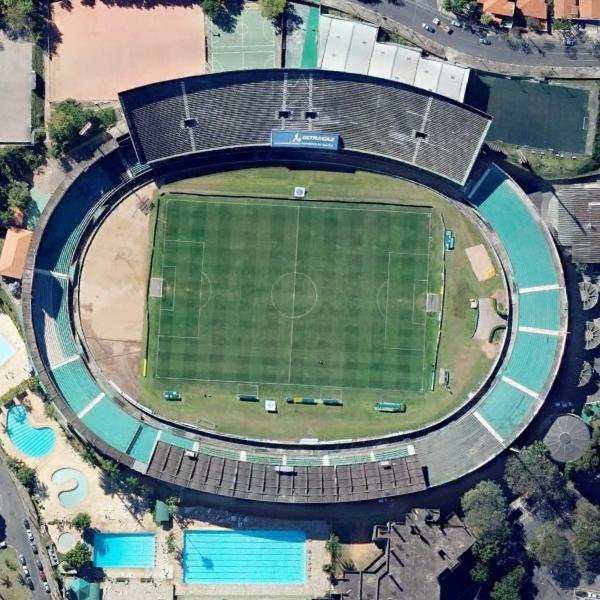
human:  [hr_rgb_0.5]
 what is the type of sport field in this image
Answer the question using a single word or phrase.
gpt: football field